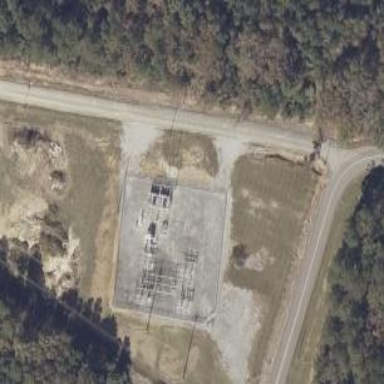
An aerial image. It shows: Distribution power substation secured by fence.